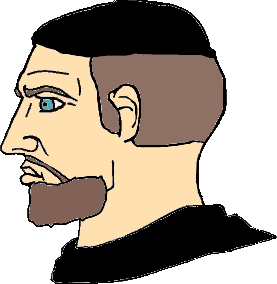
Label: 4_Yes_Chad